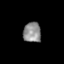
Tissue: skin
Cell type: Epithelial cells
Senescence score: 0.2297
Nuclear area (px): 349
Mean DAPI intensity: 143.032